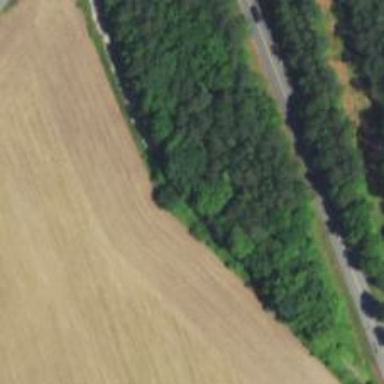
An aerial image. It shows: Disused road.